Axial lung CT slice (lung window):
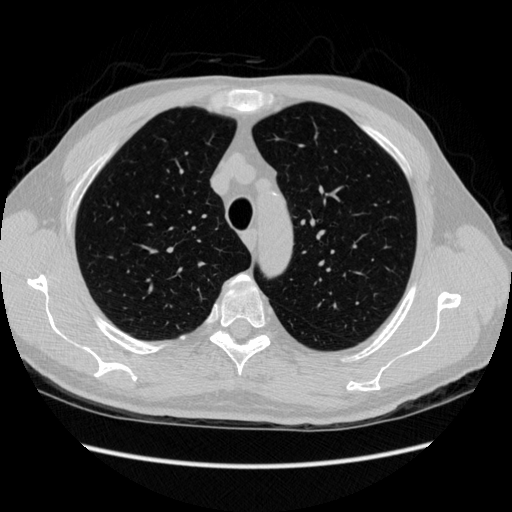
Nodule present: no